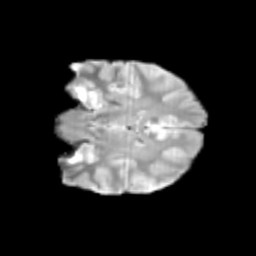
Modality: T2w
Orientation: coronal
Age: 12
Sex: male
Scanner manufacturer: siemens
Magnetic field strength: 3 T
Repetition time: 3.8 s
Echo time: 0.07 s